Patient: sex M, age 51
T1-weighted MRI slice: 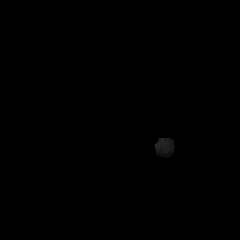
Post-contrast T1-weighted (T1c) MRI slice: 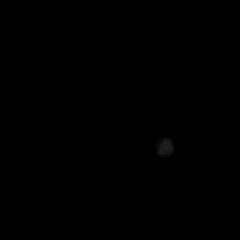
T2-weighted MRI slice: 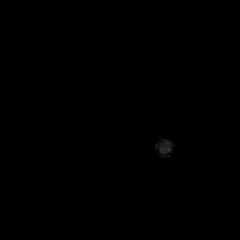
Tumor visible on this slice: no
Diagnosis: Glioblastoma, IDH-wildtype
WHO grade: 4